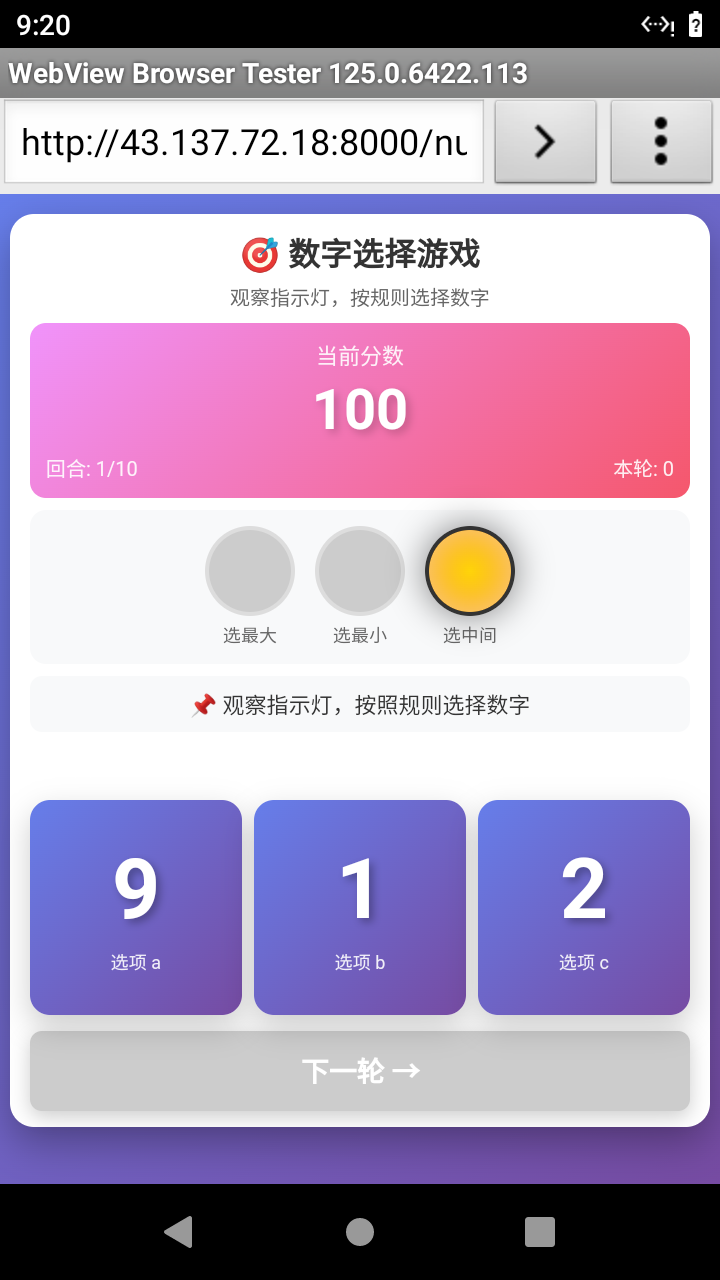

Select the correct number based on the traffic light color.
Answer: 2